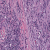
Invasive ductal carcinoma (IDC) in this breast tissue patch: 1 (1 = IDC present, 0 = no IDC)